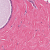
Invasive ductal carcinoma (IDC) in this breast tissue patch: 0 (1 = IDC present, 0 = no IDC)